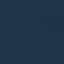
Land use / land cover: SeaLake